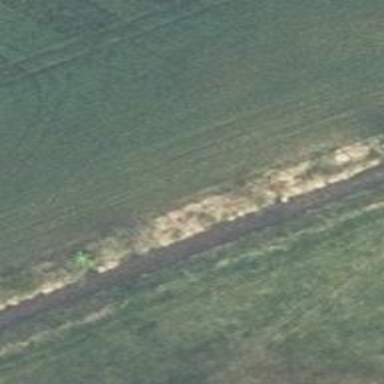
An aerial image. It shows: Row of trees in natural setting.